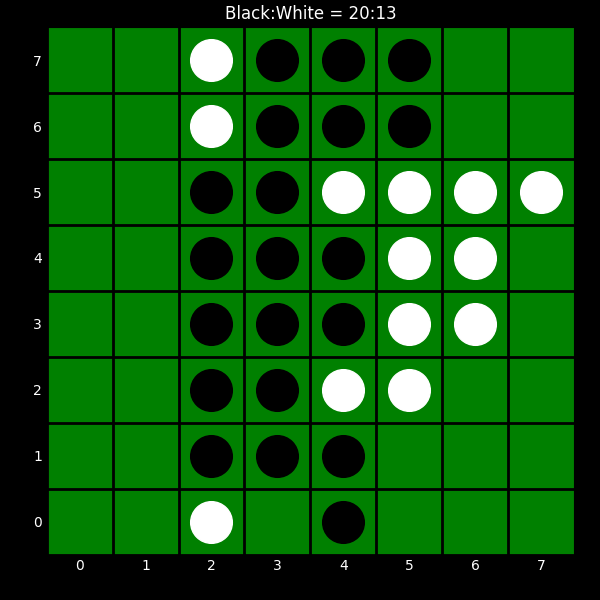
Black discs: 20
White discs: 13